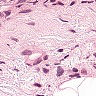
Metastatic tissue present: no